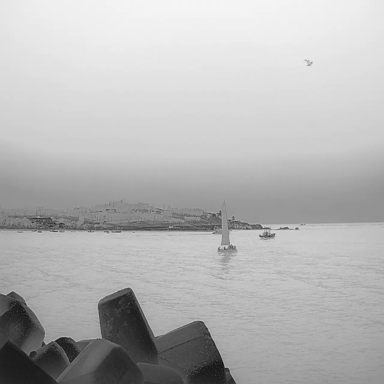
There are four objects shown in the infrared image, including a sailboat, a canoe, and two bulk_carriers.